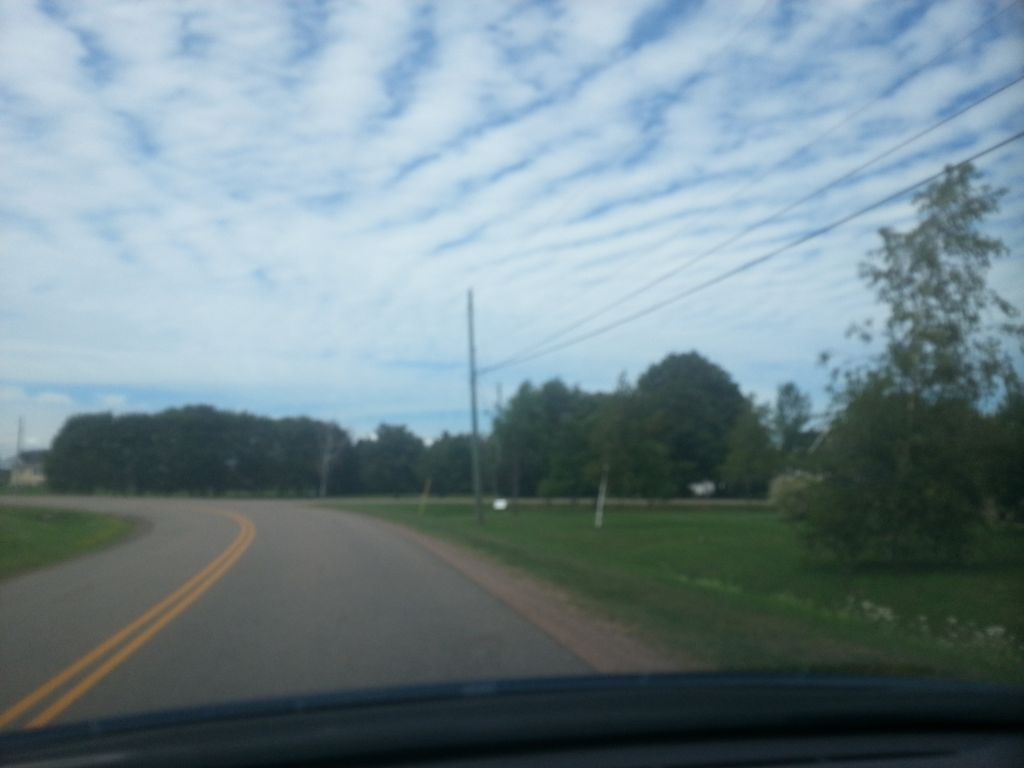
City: charlottetown